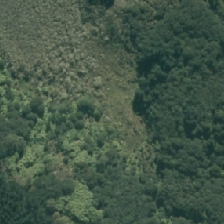
Land cover: deciduous_hardwood